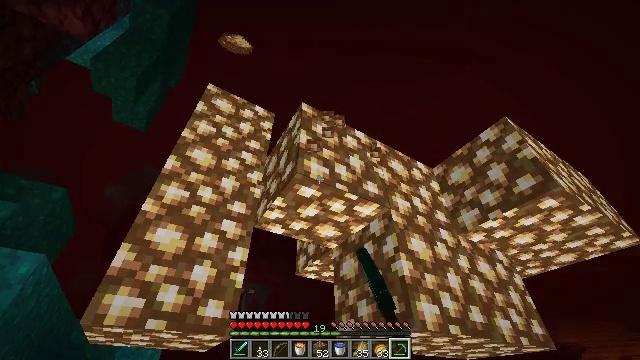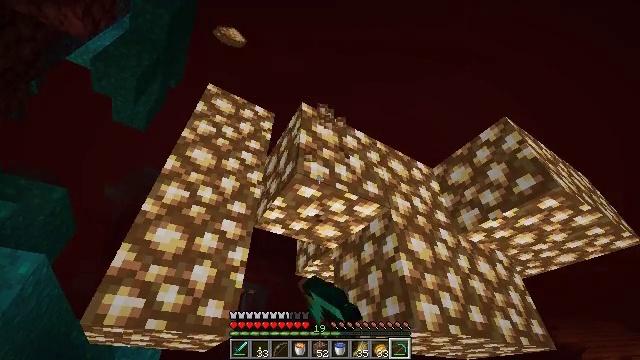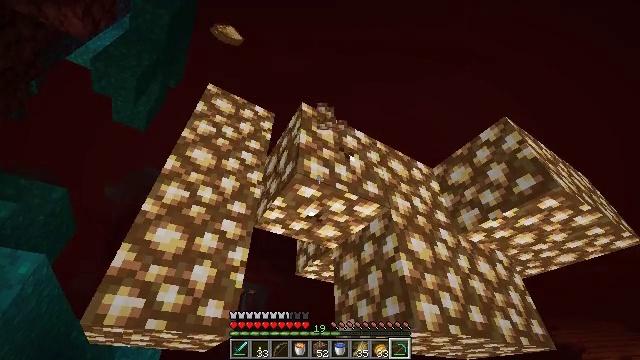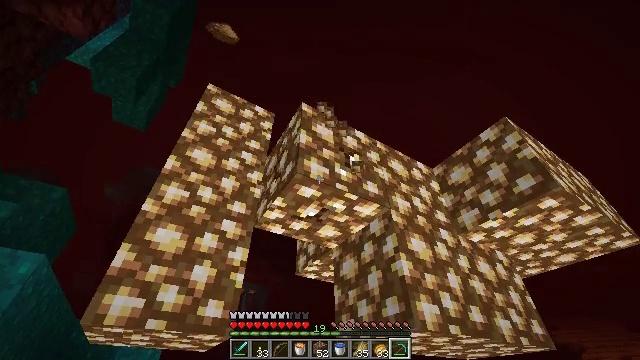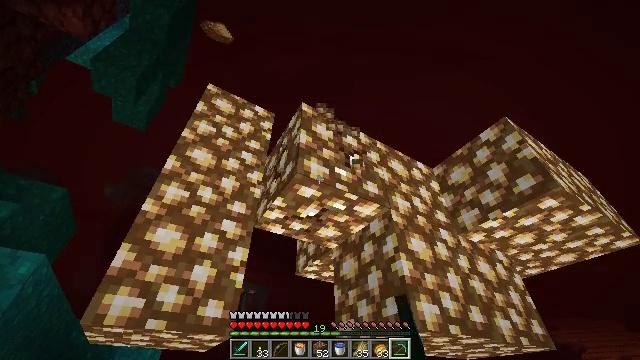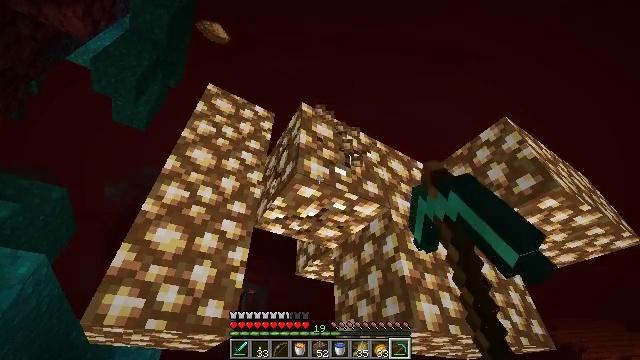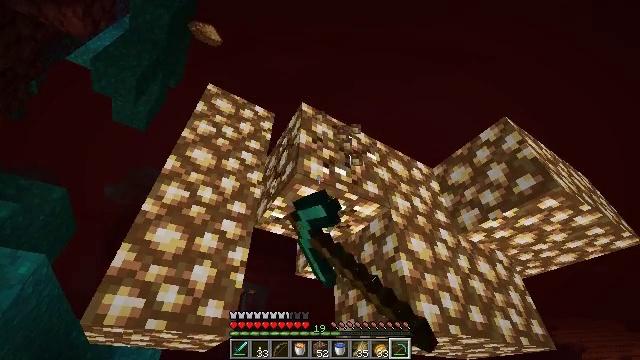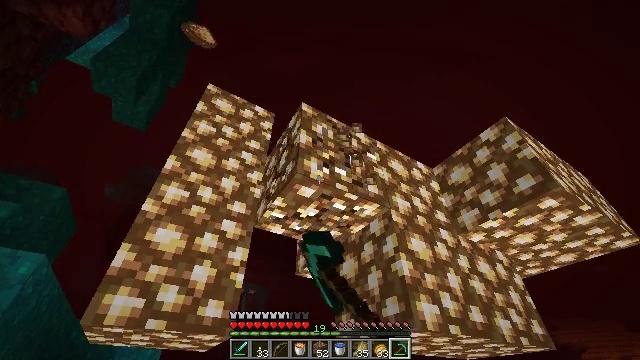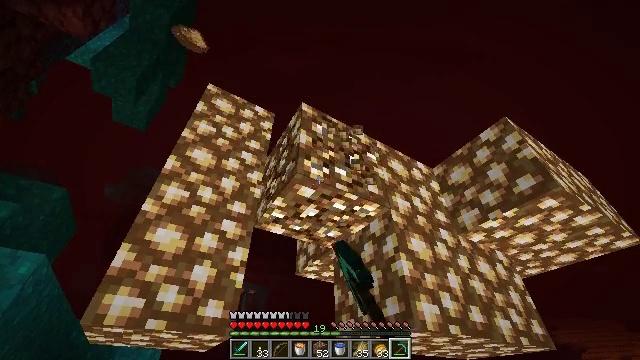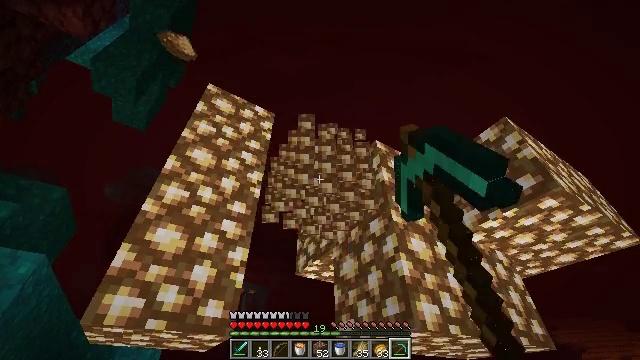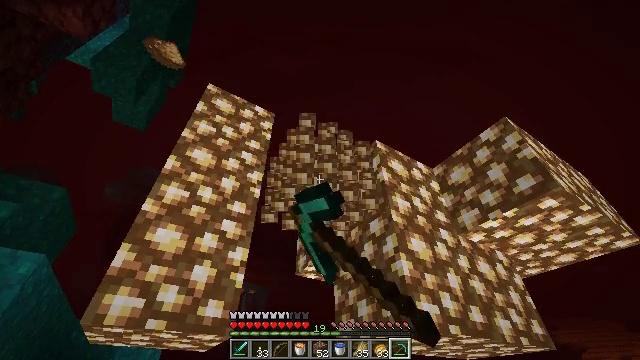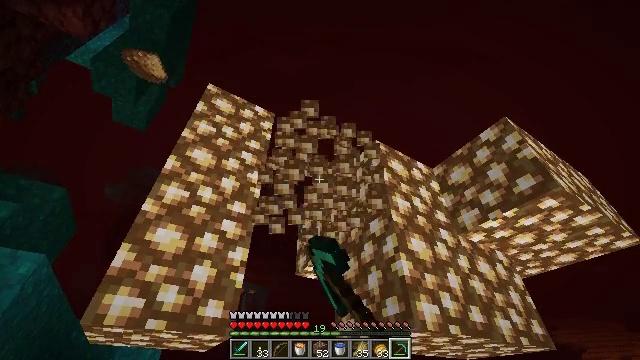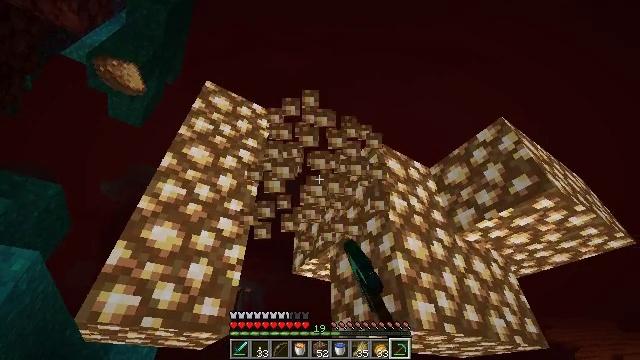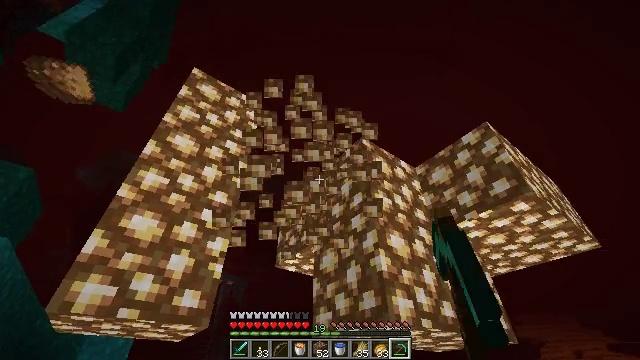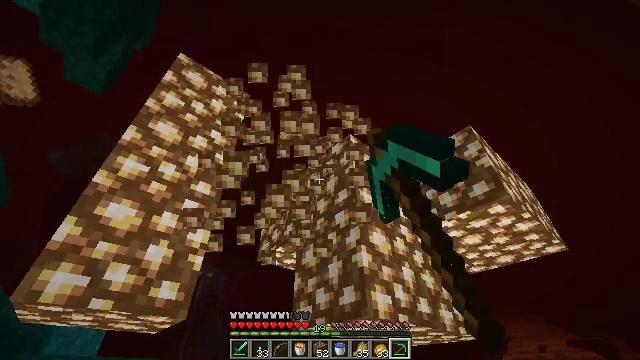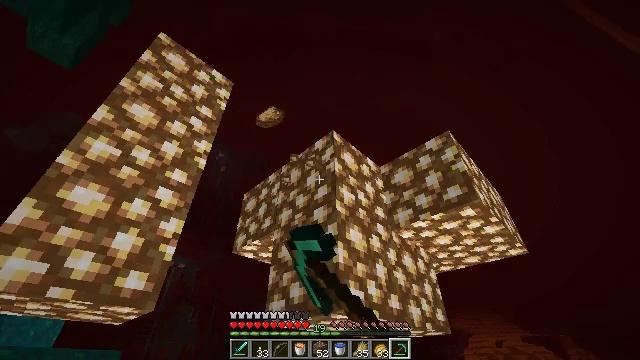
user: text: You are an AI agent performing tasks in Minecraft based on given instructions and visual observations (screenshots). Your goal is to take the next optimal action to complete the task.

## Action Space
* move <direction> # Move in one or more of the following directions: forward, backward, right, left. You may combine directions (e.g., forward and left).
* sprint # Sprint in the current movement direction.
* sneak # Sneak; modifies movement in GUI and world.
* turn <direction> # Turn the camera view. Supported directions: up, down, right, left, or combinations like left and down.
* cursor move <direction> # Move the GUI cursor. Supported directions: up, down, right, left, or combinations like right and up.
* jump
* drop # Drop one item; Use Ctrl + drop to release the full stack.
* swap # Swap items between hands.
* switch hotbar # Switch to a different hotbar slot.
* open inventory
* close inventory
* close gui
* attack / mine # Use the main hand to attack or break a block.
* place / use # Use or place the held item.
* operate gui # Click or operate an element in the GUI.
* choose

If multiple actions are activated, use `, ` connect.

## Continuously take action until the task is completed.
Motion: motion action
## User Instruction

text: Mine the glowstone in the Nether.
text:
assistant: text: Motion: attack / mine
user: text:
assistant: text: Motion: attack / mine
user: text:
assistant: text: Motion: attack / mine
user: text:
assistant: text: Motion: attack / mine
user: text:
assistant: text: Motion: attack / mine
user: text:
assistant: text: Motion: attack / mine
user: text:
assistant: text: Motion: attack / mine
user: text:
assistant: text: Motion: attack / mine
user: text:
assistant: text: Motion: attack / mine
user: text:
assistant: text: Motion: attack / mine
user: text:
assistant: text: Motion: attack / mine
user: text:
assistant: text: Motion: attack / mine
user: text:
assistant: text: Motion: turn right and down, attack / mine
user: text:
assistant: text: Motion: turn right and down, attack / mine
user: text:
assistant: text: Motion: turn right and down, attack / mine
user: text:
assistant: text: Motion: turn right and down, attack / mine
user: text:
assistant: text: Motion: attack / mine
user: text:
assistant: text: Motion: attack / mine
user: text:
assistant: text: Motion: attack / mine
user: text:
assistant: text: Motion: attack / mine
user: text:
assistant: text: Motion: attack / mine
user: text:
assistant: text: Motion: attack / mine
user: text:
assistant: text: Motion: attack / mine
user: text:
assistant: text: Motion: attack / mine
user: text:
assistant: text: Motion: attack / mine
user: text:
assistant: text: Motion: attack / mine
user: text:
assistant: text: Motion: attack / mine
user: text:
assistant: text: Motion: attack / mine
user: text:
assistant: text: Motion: turn down, attack / mine
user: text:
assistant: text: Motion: turn down, attack / mine